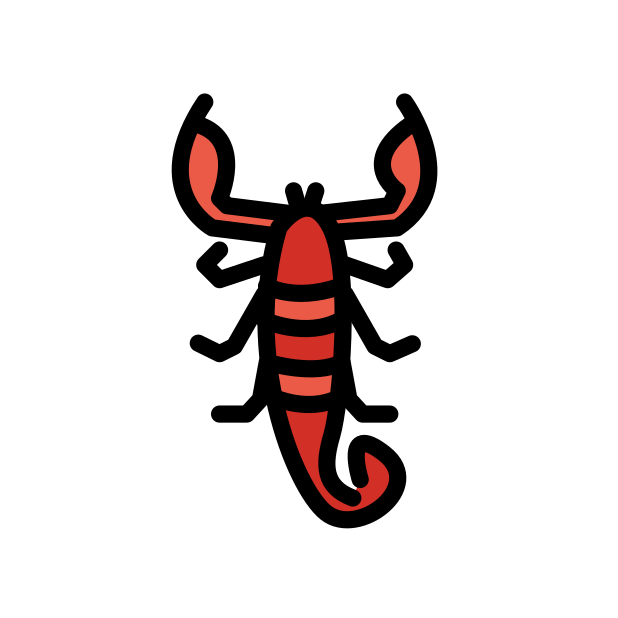
Emoji: 🦂
Name: scorpion
Unicode: 0x1f982